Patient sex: M
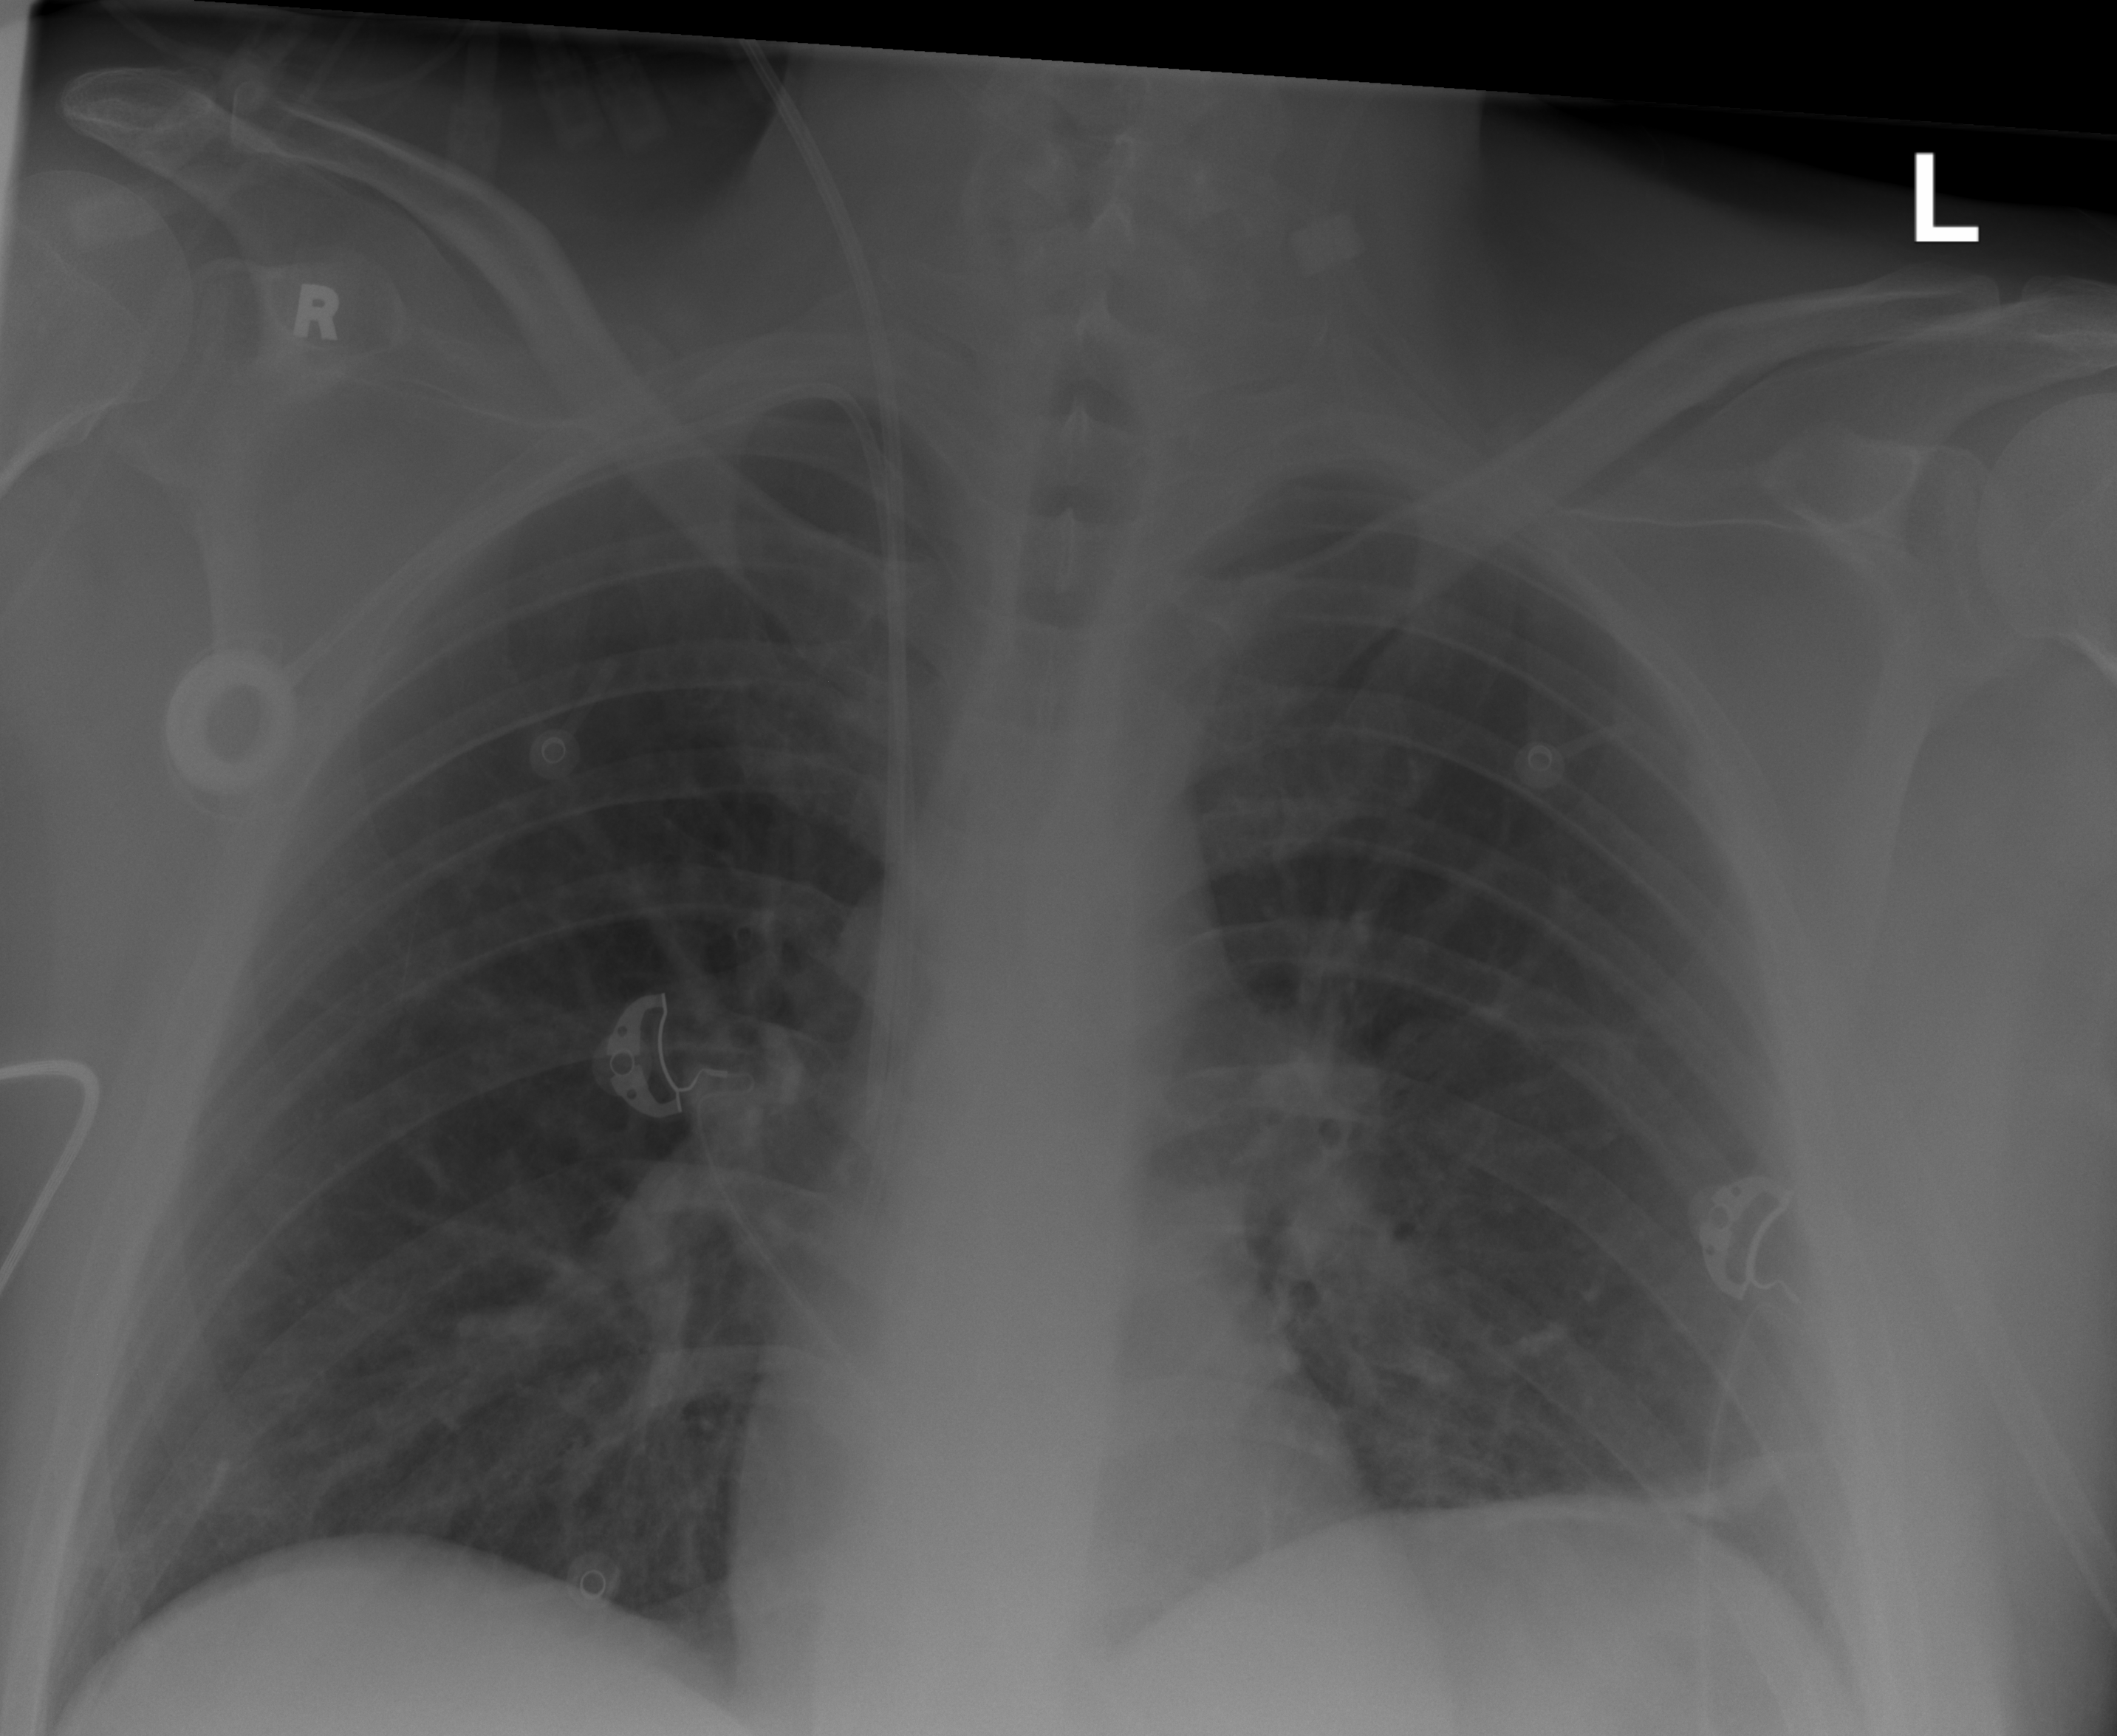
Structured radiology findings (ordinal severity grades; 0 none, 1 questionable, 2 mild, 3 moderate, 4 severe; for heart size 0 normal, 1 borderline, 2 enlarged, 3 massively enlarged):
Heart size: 0
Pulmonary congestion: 0
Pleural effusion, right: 0
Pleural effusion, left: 0
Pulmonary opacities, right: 0
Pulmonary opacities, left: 0
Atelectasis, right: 0
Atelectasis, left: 1